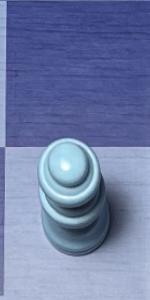
Label: Queen_White